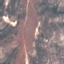
Label: HerbaceousVegetation